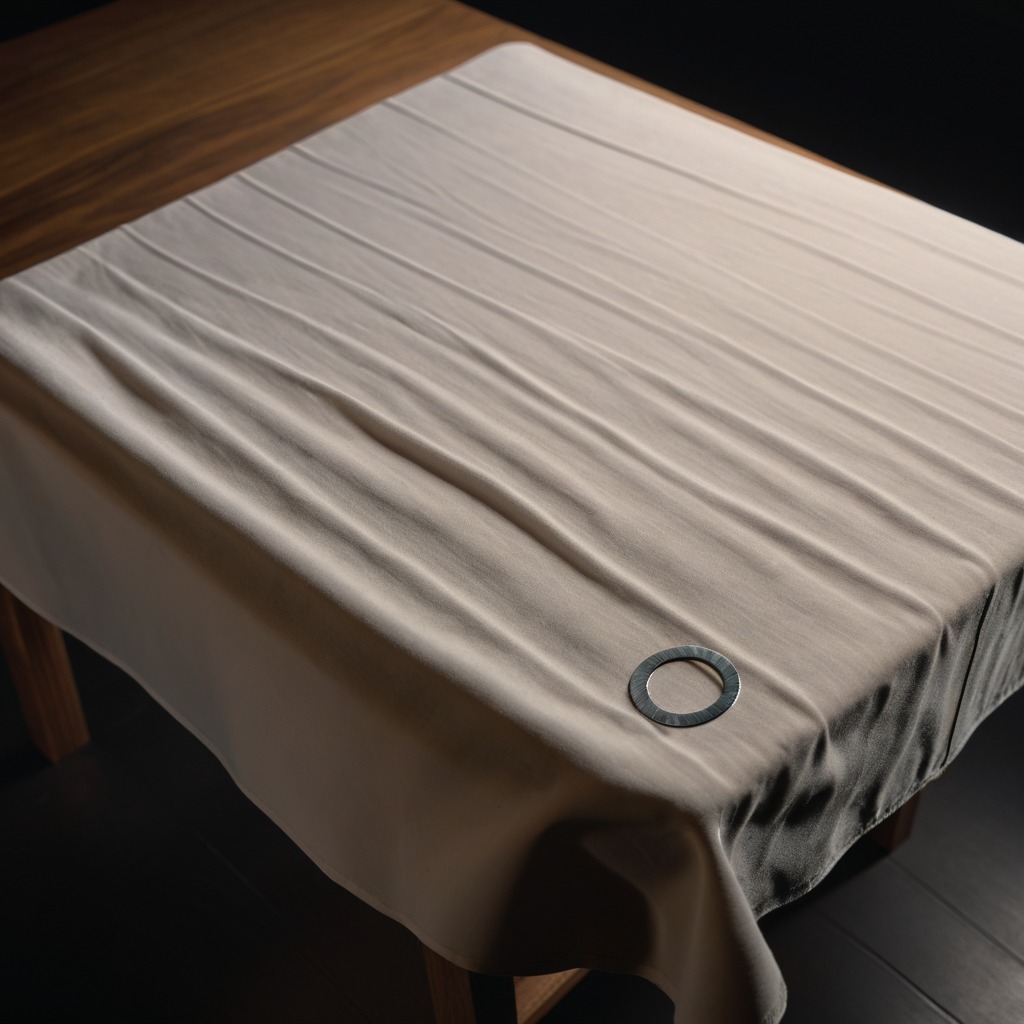
A flat metal washer lying on a wooden table.